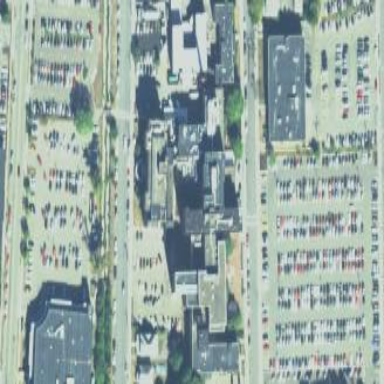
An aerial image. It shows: Hospital building.